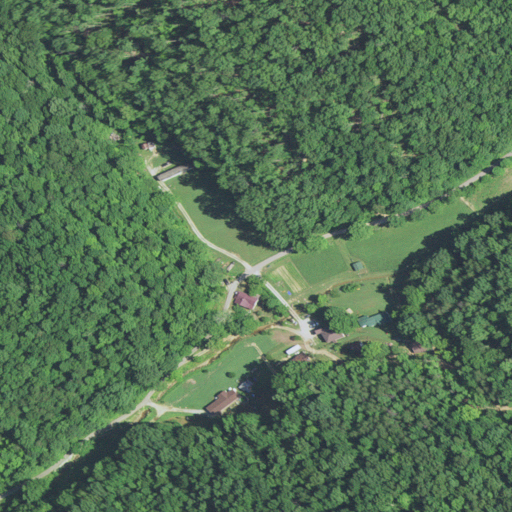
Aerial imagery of valley in West Virginia named Asbury Hollow containing deciduous forest, open development, mixed forest, pasture, low intensity development, and medium intensity development